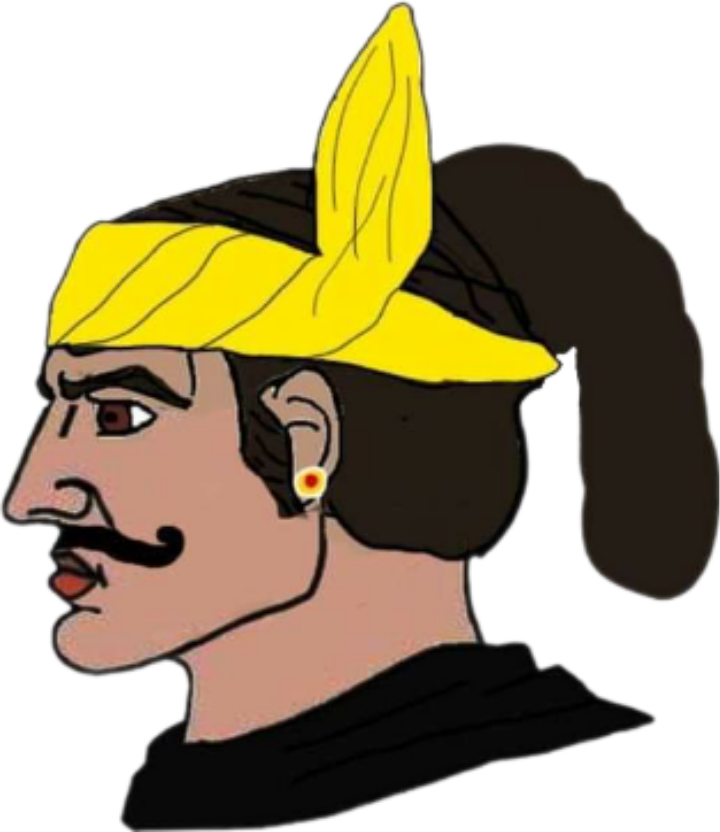
Label: 4_Yes_Chad